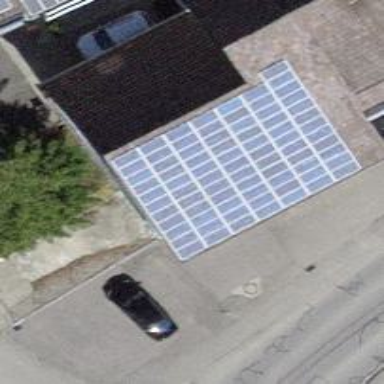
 consisting of solar photovoltaic panels."